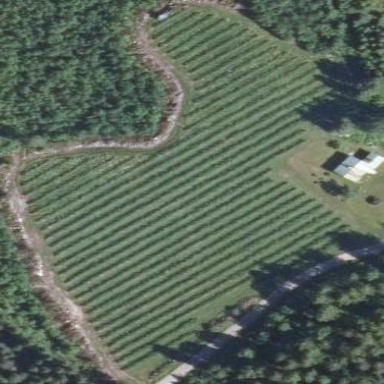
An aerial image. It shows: Orchard.